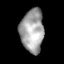
Tissue: skin
Cell type: Epithelial cells
Senescence score: 0.2685
Nuclear area (px): 983
Mean DAPI intensity: 162.815